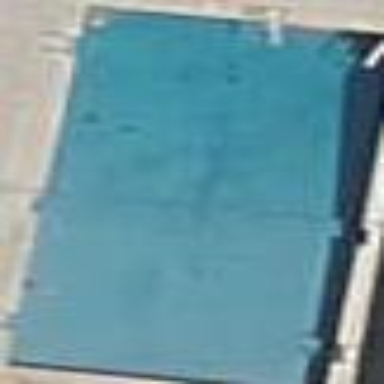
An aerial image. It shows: Swimming pool located in leisure land.